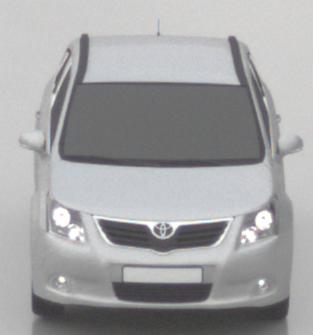
Make: Toyota
Model: Avensis 1.6
Detailed model: Avensis (T27) Notch Back
Model produced from: 2009/01
Model produced until: 2010/08
Doors: 4
Color: white
Road condition: wet road
Daytime: morning or afternoon
Contrast: low contrast